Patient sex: F
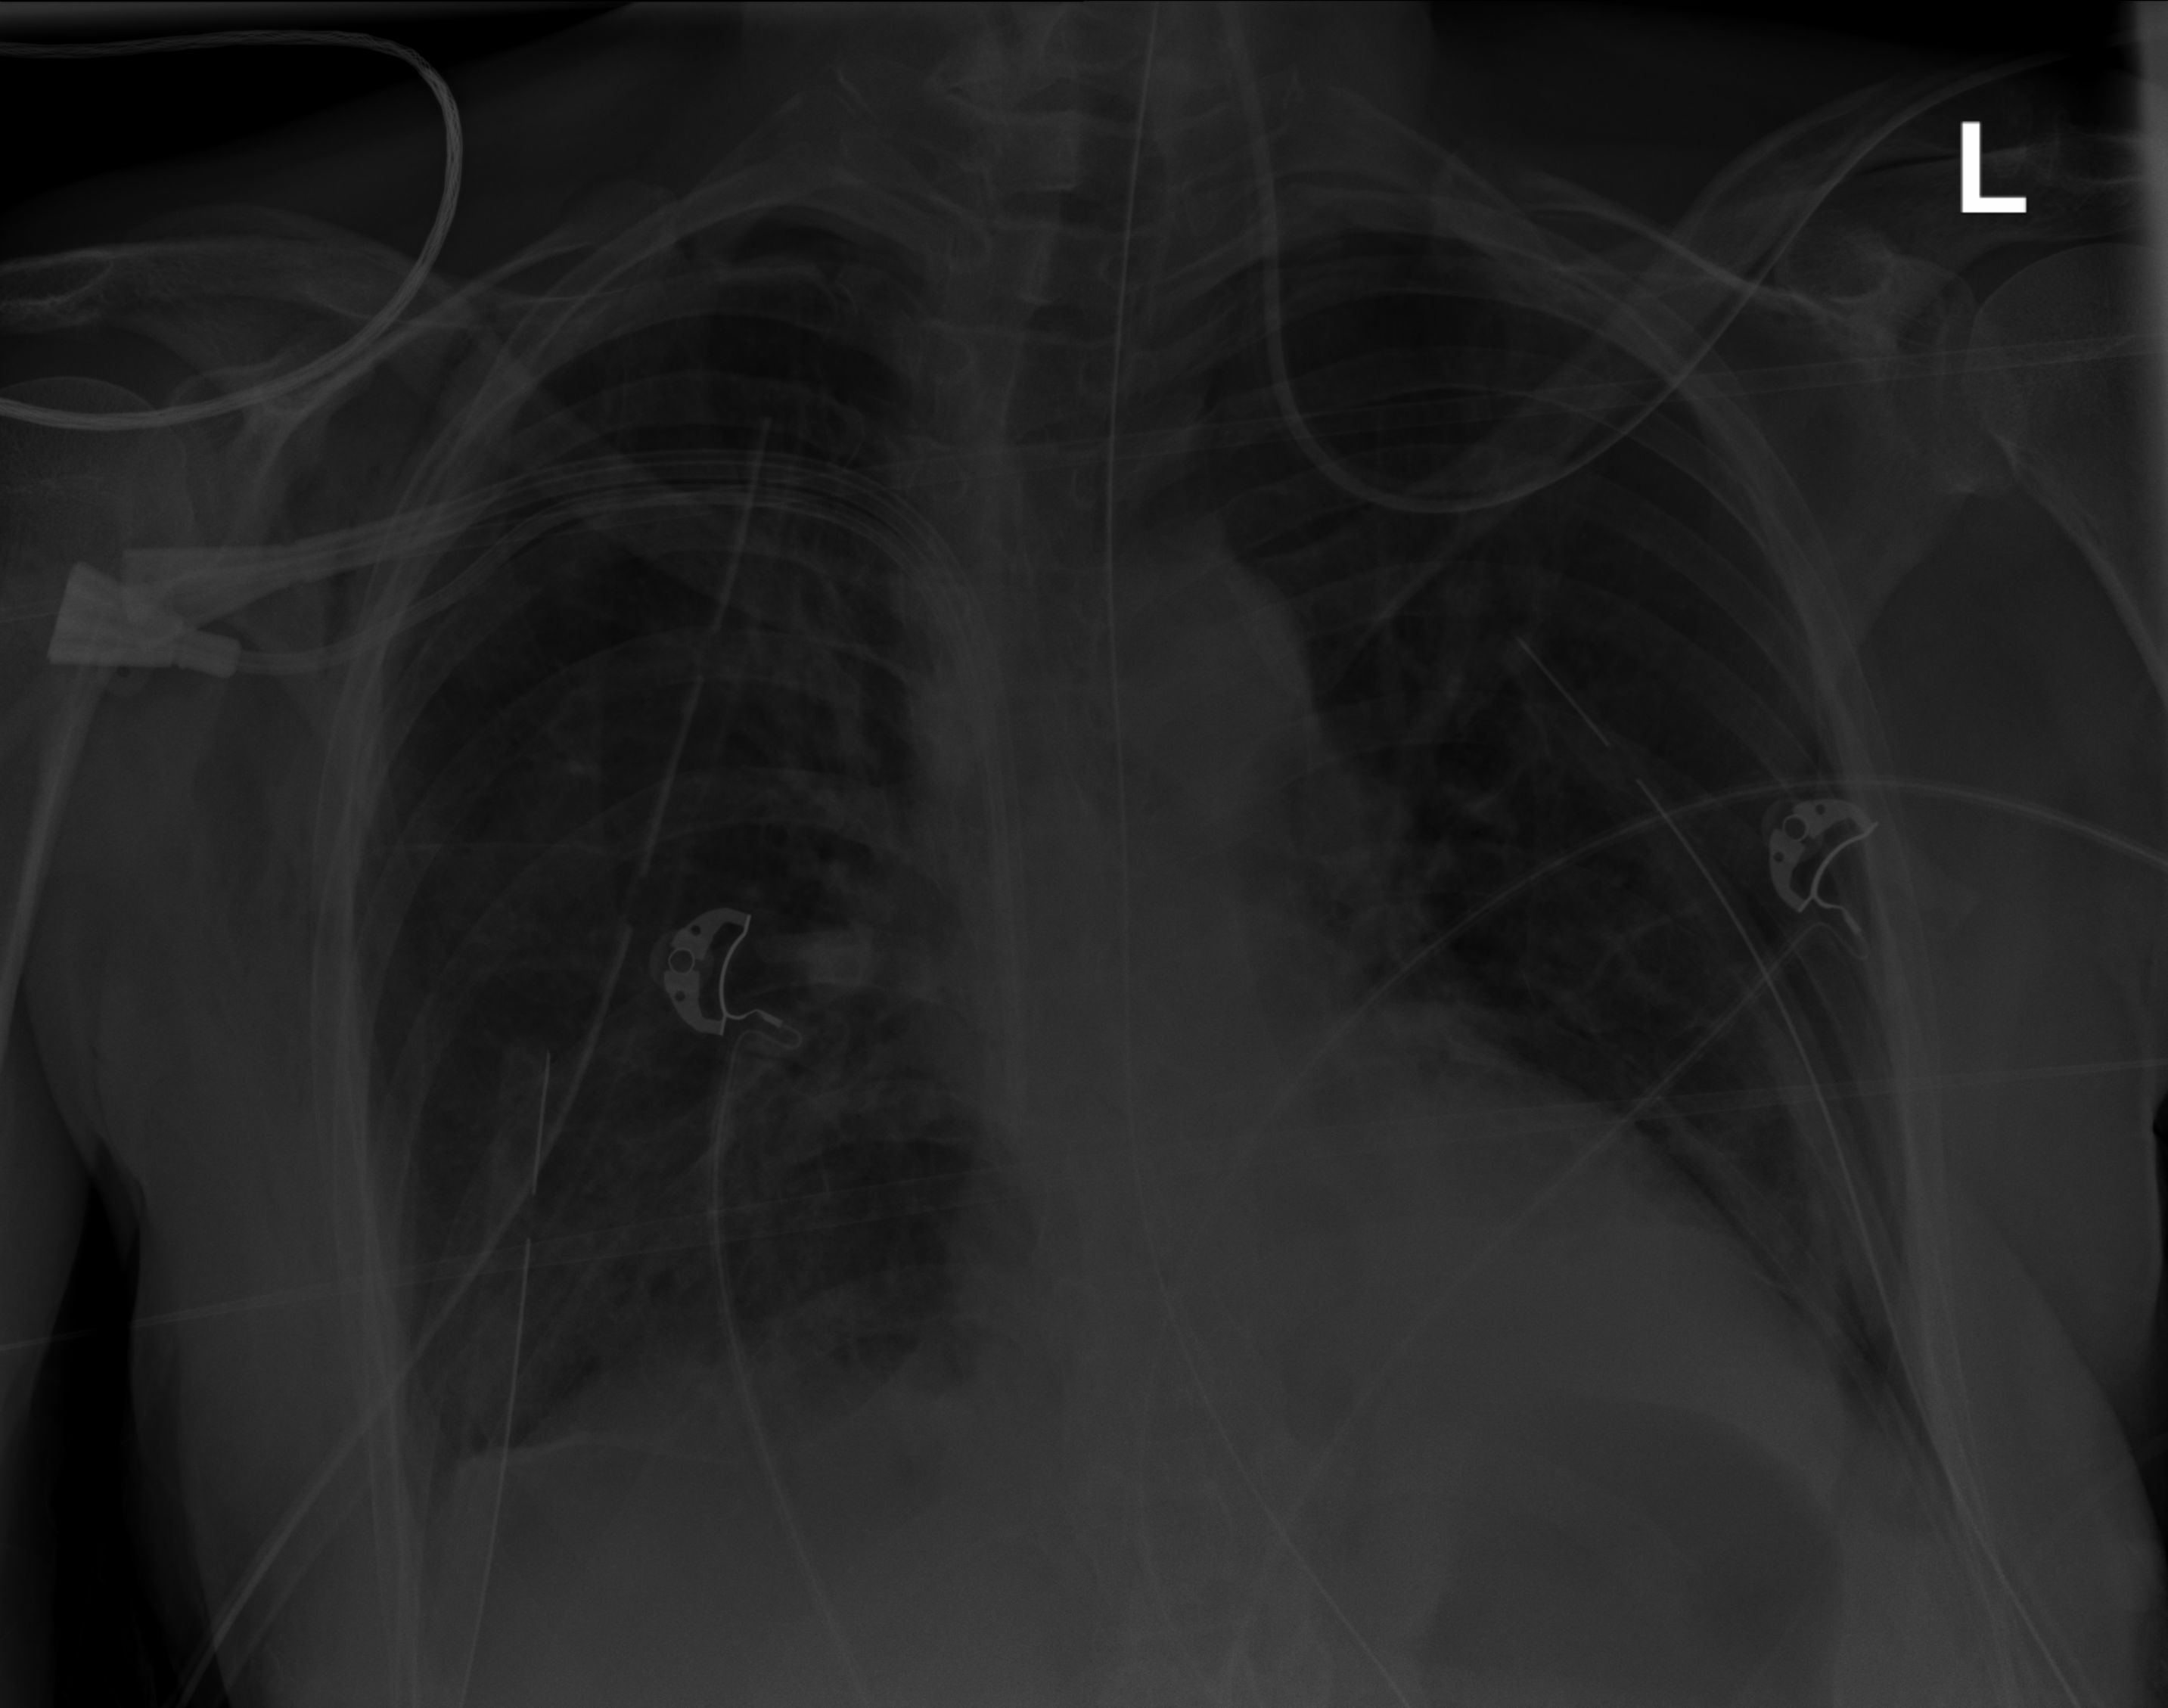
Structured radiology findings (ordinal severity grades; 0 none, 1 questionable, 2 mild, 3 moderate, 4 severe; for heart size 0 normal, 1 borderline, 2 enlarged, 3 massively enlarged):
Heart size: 1
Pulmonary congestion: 0
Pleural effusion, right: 2
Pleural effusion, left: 2
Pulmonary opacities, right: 2
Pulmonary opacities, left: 2
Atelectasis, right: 2
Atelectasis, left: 2